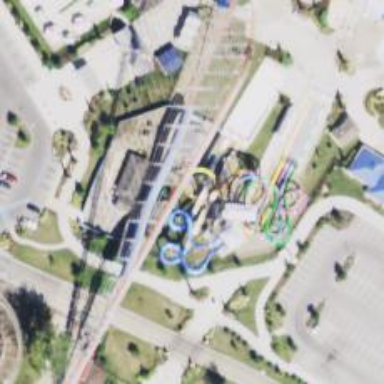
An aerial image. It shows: Water slide attraction.